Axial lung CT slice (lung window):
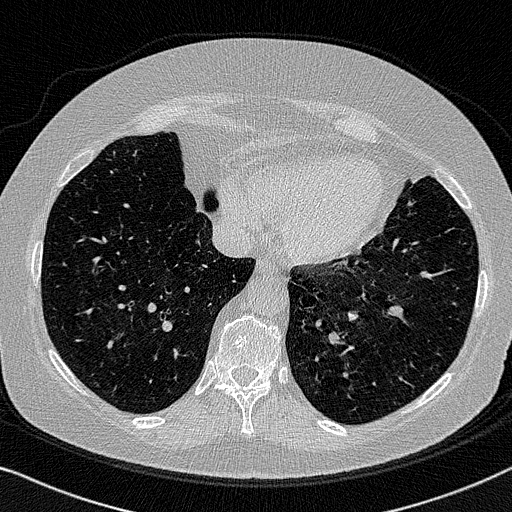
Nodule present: no